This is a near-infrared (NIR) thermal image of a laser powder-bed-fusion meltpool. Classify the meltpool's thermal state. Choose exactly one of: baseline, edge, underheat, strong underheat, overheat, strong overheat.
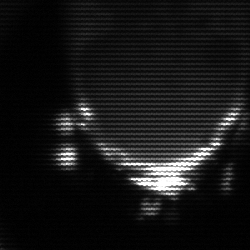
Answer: baseline